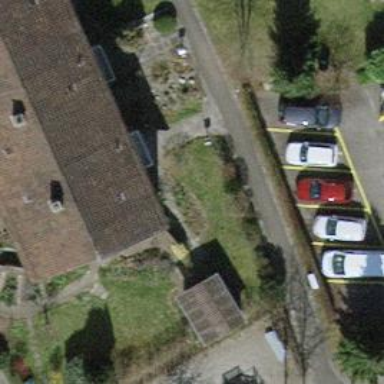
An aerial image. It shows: House with tiled roof.